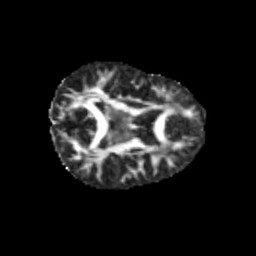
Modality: FA
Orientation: axial
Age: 14
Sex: female
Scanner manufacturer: siemens
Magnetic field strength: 3 T
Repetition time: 3.8 s
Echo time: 0.07 s